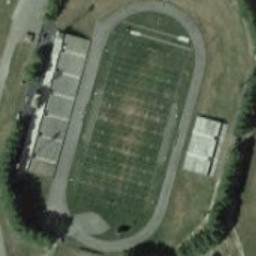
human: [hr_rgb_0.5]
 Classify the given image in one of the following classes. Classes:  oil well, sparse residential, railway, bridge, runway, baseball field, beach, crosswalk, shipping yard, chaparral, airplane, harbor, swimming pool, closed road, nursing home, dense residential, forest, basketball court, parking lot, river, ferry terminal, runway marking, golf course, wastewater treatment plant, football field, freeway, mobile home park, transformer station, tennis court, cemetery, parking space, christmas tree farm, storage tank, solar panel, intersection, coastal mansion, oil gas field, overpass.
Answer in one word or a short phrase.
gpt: football field